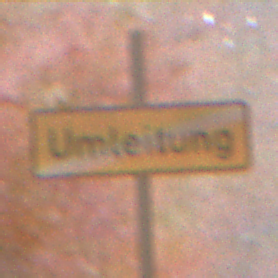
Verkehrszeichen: EndeDerUmleitungsankuendigung
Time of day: Night
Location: Outdoor (Nature)
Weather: Clear
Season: NotSpecified
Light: Natural